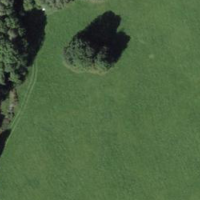
EUNIS habitat code: 24
Species observed at this site:
Salvia glutinosa